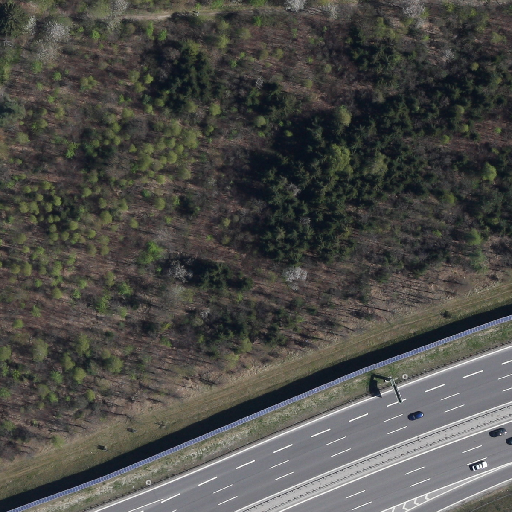
Referring expression: car driving on the road